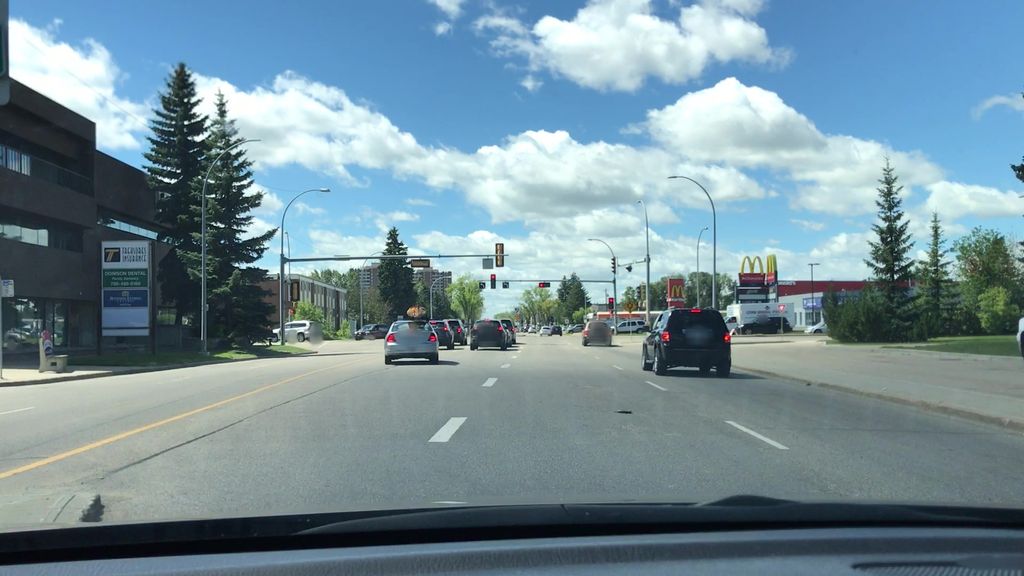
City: edmonton